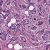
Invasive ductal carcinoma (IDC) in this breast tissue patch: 1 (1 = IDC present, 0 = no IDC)